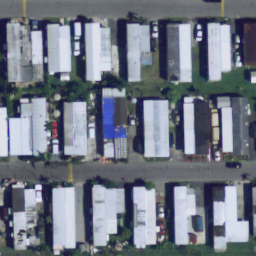
Label: residential